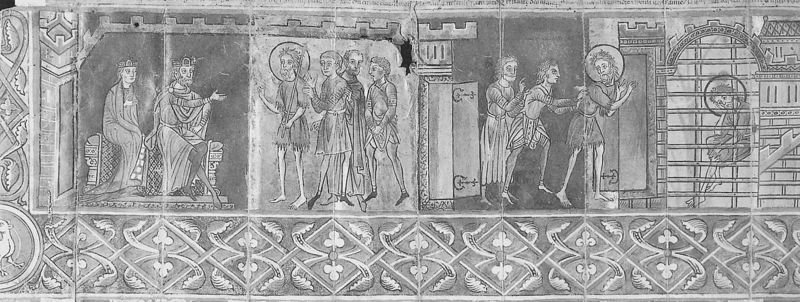
Titel: Liber Pastoralis;  Leben des Gregor; Leben und Wunder des Hl. Nicholas, Leben des Hl. Faith
Künstler: der Diakon John
Standort: Herkunftsort: Saint-Amand (EU - F)
Institution: Valenciennes, Bibliothèque Municipale
Schlagwörter: mann, weiß, menschen, stadt, schwarz, säule, tür, schloss, muster, ornament, bibel, rahmen, gitter, kirche, paar, krone, weis, könig, thron, ornamente, tor, zinnen, burg, linie, soldat, bleistift, schematisch, fries, gefängnis, kerker, christus, jesus, dornen, priester, romanik, bettler, heiliger, königin, josef, joseph, schwaz, buchmalerei, judas, schwarzweis, verrat, verlies, bas-de-page, e